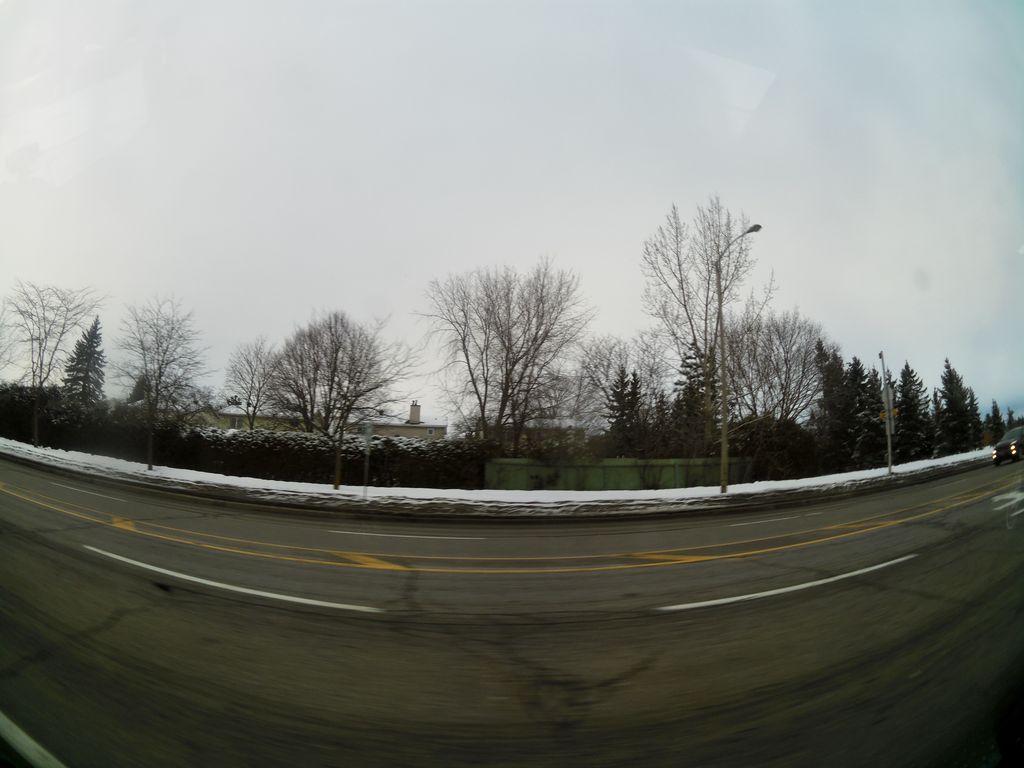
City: ottawa-gatineau